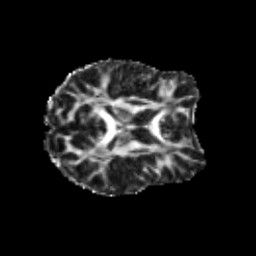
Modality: FA
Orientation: axial
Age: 25
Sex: female
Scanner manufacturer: siemens
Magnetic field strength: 3 T
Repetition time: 3.5 s
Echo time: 0.104 s